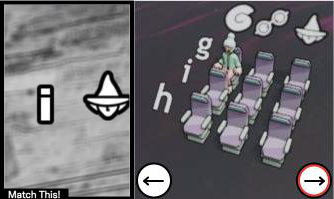
Task: seats
Answer: no